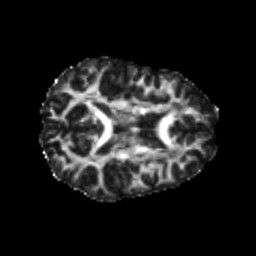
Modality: FA
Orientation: axial
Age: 22
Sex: female
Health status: healthy
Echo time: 0.074 s